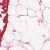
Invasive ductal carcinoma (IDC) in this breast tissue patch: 0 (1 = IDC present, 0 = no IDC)